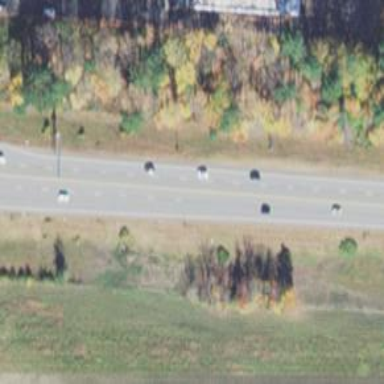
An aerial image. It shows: Expressway with asphalt surface categorized as trunk highway.